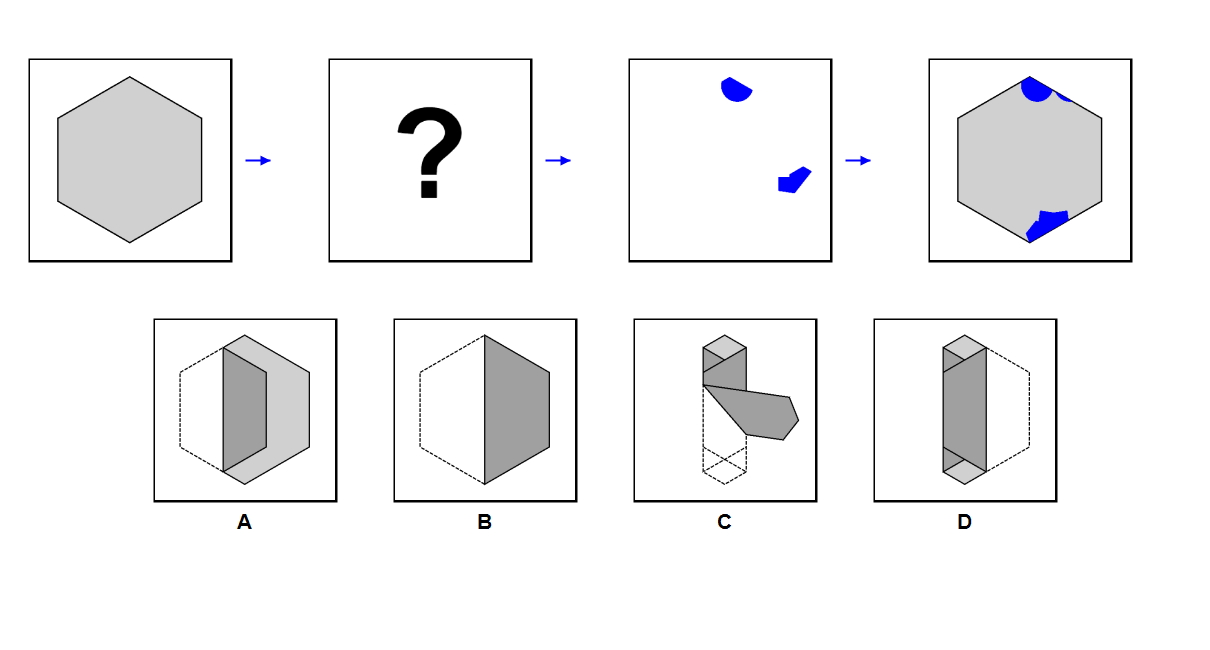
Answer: B